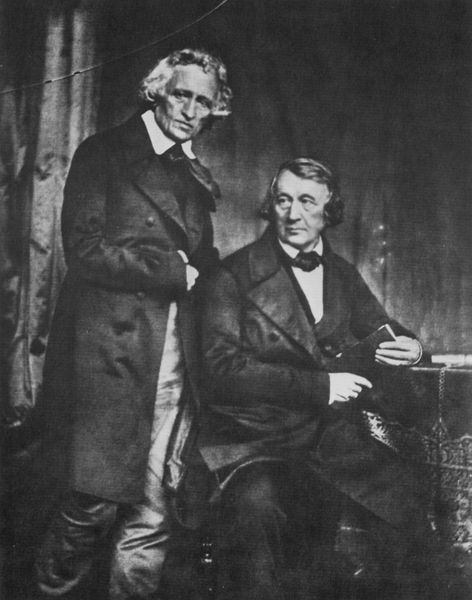
Titel: Die Brüder Grimm
Künstler: Hermann Biow
Schlagwörter: dunkel, flügel, gruppe, hand, mann, schatten, weiß, menschen, sitzen, finger, frisur, grau, haar, hell, hintergrund, köpfe, licht, mund, männer, nase, raum, schwarz, stirn, stuhl, tisch, zimmer, blick, herren, rock, schleife, alt, anzug, anzüge, bart, gesichter, hemd, hose, augen, blicke, falten, kleidung, kragen, stehen, bildnis, hände, portrait, porträt, tischdecke, tischtuch, vorhang, haare, mantel, pose, sessel, sitzend, stehend, innen, paar, frontal, kinn, knopf, lippen, locken, ohren, scheitel, schreibtisch, zwei, hosen, hemden, amerika, frack, vorhänge, dichter, ernst, brauen, atelier, fliege, jackett, revers, geschwister, foto, fotografie, photographie, kante, doppelportrait, doppelporträt, buch, mantl, porträts, schwarz weiss, lockig, wagner, brille, jacken, mäntel, koteletten, posieren, portraits, wissenschaftler, heft, photo, ganzfigur, eiss, schwarzw, büchlein, forscher, repräsentation, halsbinde, notizbuch, blickkontakt, vorhand, brüder, standbein, aufnahme, monokel, studio, wissenschaft, repräsentativ, humboldt, kalender, freunde, freimaurer, gelockt, grimm, oto, lichtbild, knlpfe, brüder grimm, anug, 2 männer, herrn, 19. jh., gescheitelt, präsidenten, grimm brüder frack bcher schwarz-weiß, gebrüder grimm